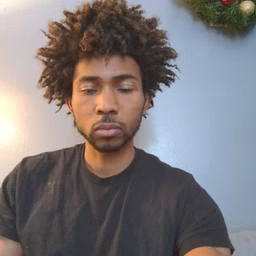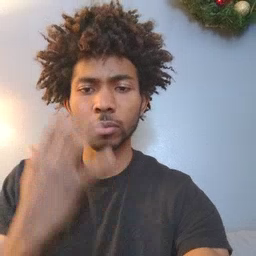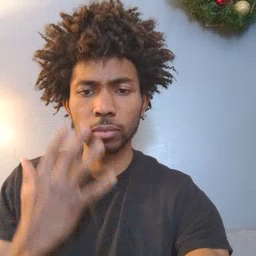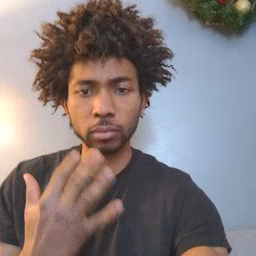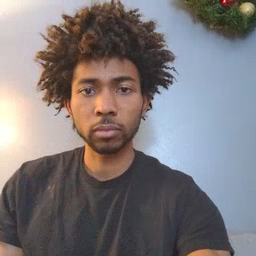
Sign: sad